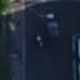
Vehicle type: Motorcycle